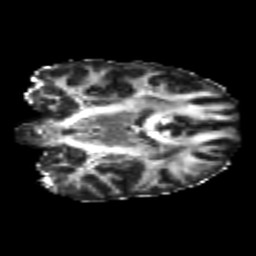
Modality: FA
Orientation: coronal
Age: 23
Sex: female
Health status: healthy
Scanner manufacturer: philips
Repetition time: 7.477 s
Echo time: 0.08753 s